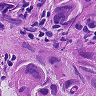
Metastatic tissue present: yes